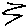
Label: zigzag